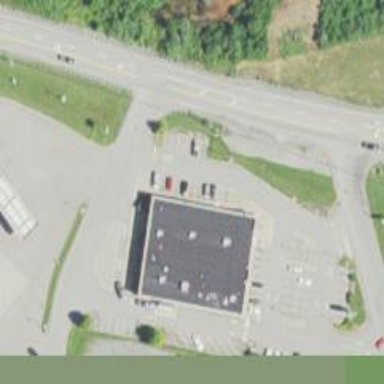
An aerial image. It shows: Pharmacy providing healthcare services.